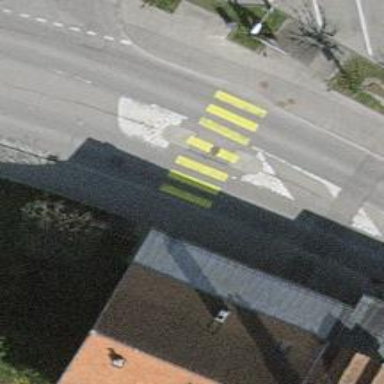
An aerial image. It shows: Marked crossing with zebra stripes on the road.